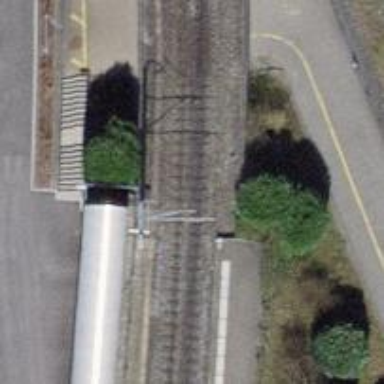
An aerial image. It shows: Narrow-gauge railway bridge with electrified tracks and single track passing over it.